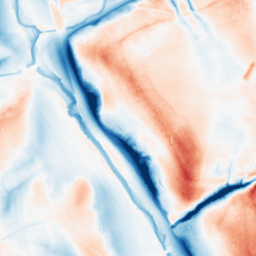
Category: classical
Decomposition family: gaussian_anisotropic
Decomposition parameters: sigma_x: 20
sigma_y: 5
Upsampling method: quartic
Upsampling parameters: scale: 2
Upsampling scale: 2